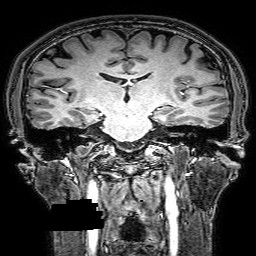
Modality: T1w
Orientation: sagittal
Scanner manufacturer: philips
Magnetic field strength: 3 T
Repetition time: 0.0096 s
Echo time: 0.0046 s